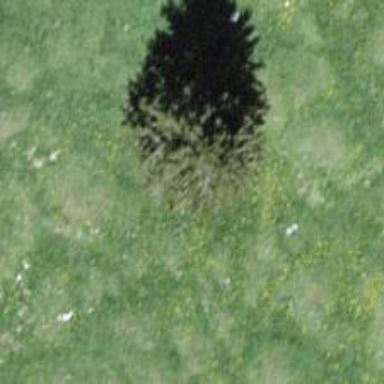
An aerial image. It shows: Needle-leaved tree in its natural environment.